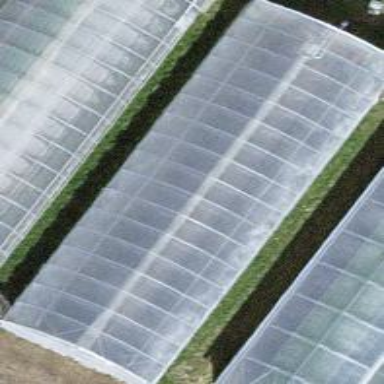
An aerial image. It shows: Greenhouse.